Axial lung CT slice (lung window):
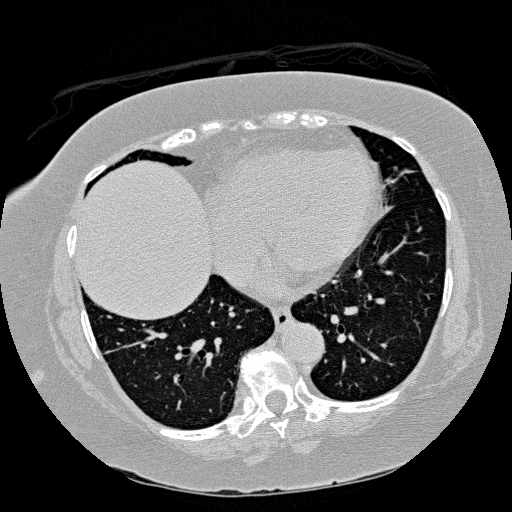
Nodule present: no